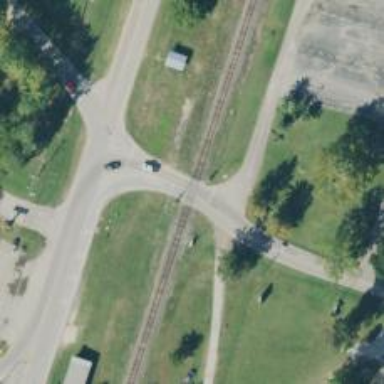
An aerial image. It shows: Level crossing along the railway.